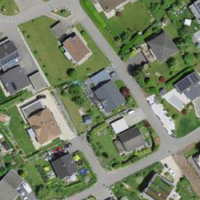
EUNIS habitat code: 55
Species observed at this site:
Grus grus